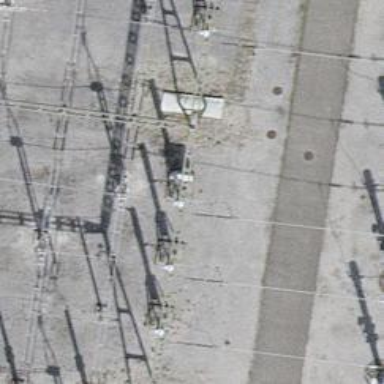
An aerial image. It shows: Insulator used in power equipment.